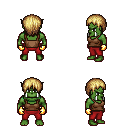
a pixel art fantasy rpg character, male body template, orc, green skin, brown pirate shirt, red pants, blonde plain hairstyle, gold gloves, four views (front, back, left, right), 2x2 character sprite sheet, small pixel art, hard edges, no anti-aliasing